Aerial crown-view tile of a tropical tree (Barro Colorado Island, Panama), acquired 20250818:
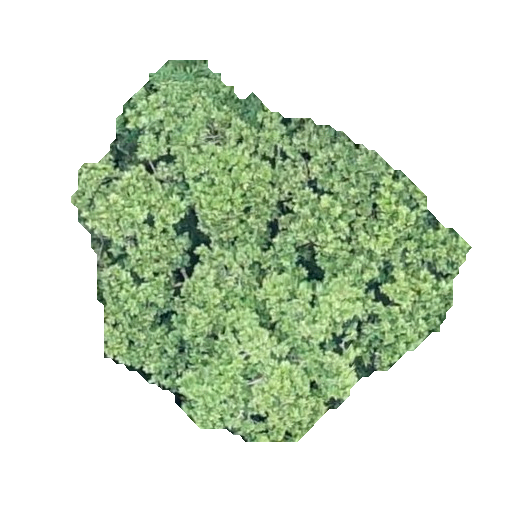
Species: Anacardium excelsum
GBIF accepted scientific name: Anacardium excelsum
Crown area: 139.12 m²